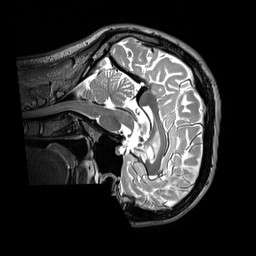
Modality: T2w
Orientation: sagittal
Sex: male
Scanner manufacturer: siemens
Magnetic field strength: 3 T
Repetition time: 3.2 s
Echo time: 0.409 s